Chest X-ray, PA view. Patient: 53 years old, sex F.
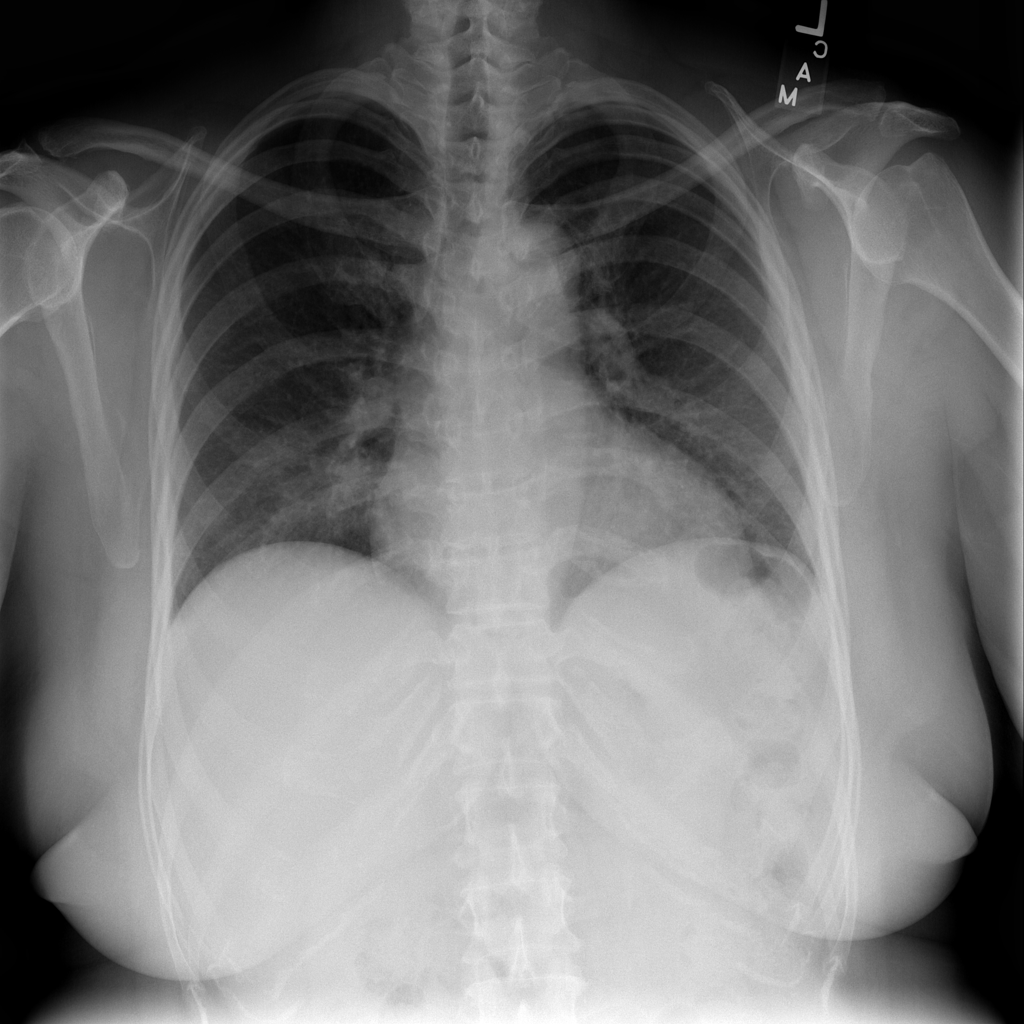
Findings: No Finding